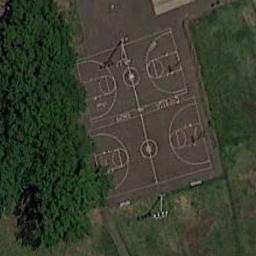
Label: basketball_court